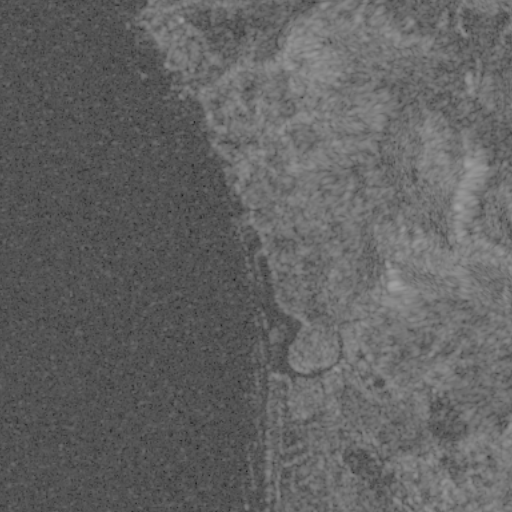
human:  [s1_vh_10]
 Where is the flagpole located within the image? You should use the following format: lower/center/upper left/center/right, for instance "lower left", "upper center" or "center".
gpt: The flagpole is located in the lower right of the image.
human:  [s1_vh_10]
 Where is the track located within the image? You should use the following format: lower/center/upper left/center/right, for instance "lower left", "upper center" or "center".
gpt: There is no track in the image.

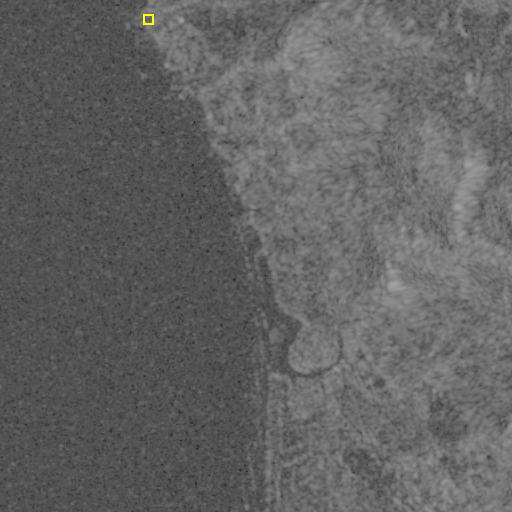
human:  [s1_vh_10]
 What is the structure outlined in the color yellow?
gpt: The structure outlined in yellow is a parking lot.
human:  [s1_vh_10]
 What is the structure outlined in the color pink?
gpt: There is no pink outline.